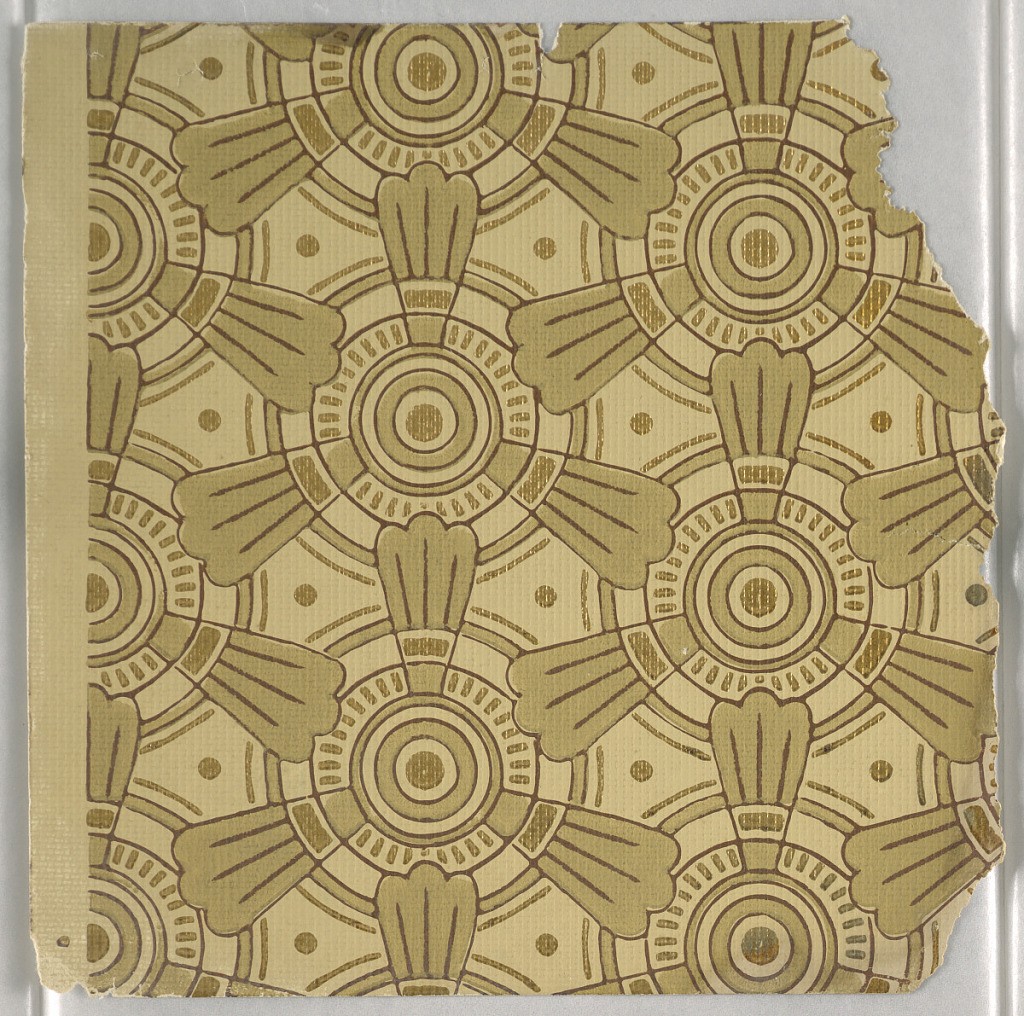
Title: Sidewall sample
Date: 1880–90
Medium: Machine-printed on paper
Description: Fragmentary wallpapers from sample book, including aesthetic-style and Anglo-Japanesque designs.

72 pages of samples.